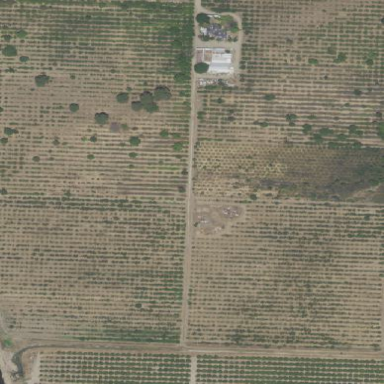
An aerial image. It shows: Orchard.